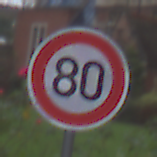
Verkehrszeichen: Geschwindigkeit80
Umgebung: Outdoor, Urban
Tageszeit: Midday
Wetter: Overcast
Licht: Natural
Jahreszeit: NotSpecified
Kontrast: LowContrast